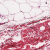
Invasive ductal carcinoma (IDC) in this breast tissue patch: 0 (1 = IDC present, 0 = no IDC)